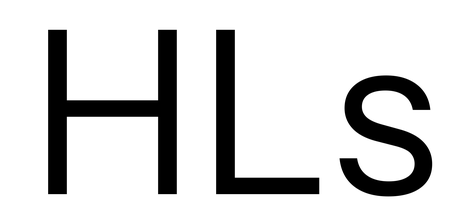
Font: InstrumentSans_Regular